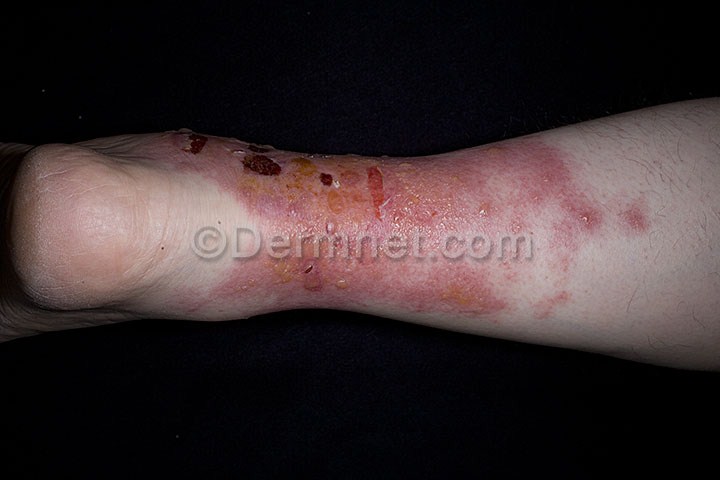
Disease: Poison Ivy Photos and other Contact Dermatitis